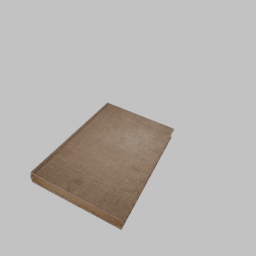
Label: tools